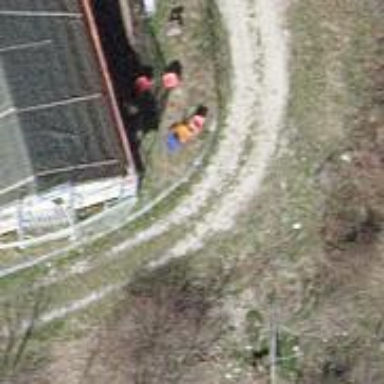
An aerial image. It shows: Bench for seating.